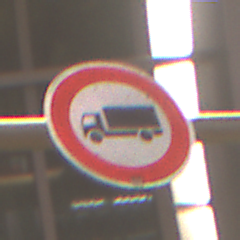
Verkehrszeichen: VerbotFuerKraftfahrzeugeUeberDreiKommaFuenfTonnen
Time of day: NotSpecified
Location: Indoor (Urban)
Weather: NotSpecified
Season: NotSpecified
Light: Artificial